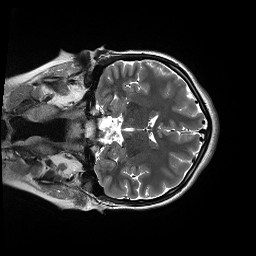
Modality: T2w
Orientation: coronal
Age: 18
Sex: female
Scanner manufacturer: siemens
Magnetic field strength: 3 T
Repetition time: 13.52 s
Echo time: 0.088 s